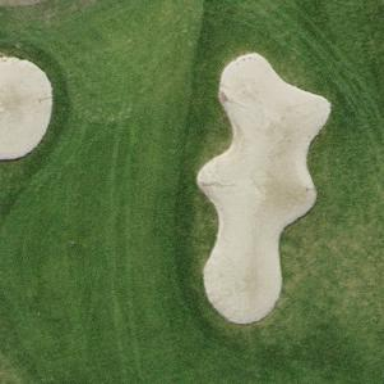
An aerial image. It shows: Sandy area is golf bunker.